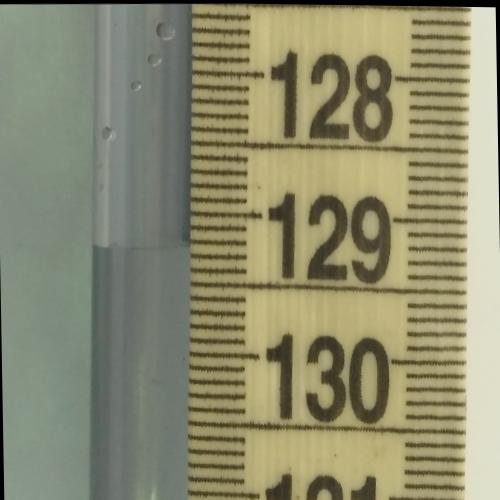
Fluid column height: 129.2 cm